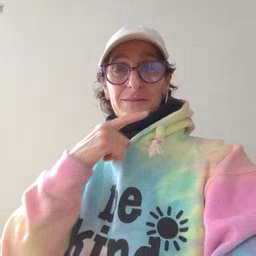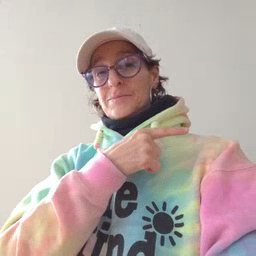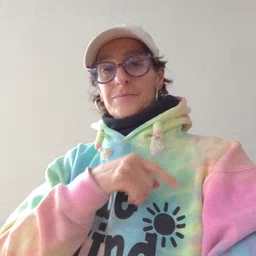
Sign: hesheit